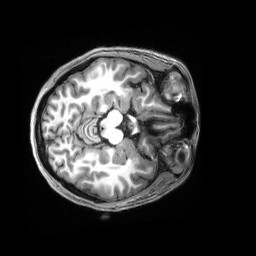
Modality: T1w
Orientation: axial
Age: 28
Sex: female
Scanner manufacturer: siemens
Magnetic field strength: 3 T
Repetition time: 2.5 s
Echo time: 0.00222 s